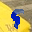
Label: 9